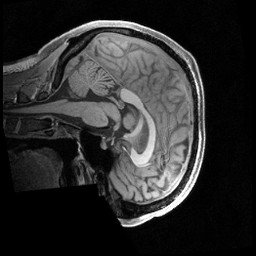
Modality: T1w
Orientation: sagittal
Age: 33
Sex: female
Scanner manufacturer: siemens
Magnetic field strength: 3 T
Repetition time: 2.4 s
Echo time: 0.00231 s